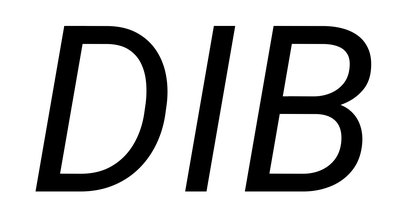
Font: Roboto-Italic_Italic